Question: I've set up a goal with a funnel on Google Universal Analytics. The funnel starts at one domain and the second step is in another domain. I'm using linker to pass the client id to the new domain.
The weird thing is that it looks in the report like there are many entrances directly to the second step, which doesn't make sense. The only way to get to that step is to click a link in the first step. What am I doing wrong?

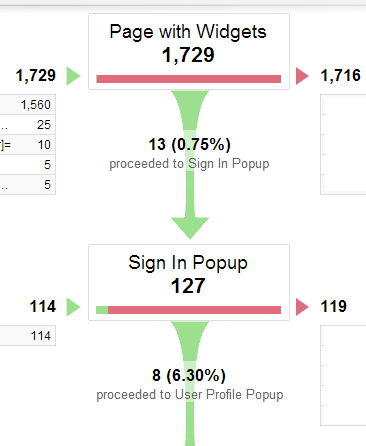
Answer: I figured it out.
What happens is that users who are not logged in yet get redirected to the sign in page and the GA code doesn't get executed until after they are redirected back after they login. So the login page gets a new client id.
The solution I came up with was to tweak with the redirection logic (devise) and to pass the _ga parameter to the login screen.